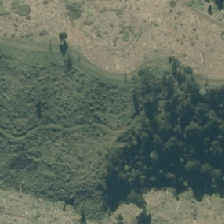
Land cover: low_producing_grassland